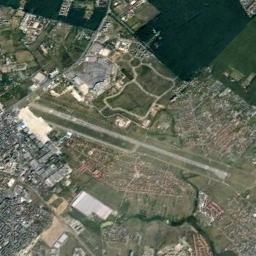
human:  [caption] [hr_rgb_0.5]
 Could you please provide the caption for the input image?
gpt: An airport with two parallel runways and an open area on the lawn and dense residential areas around the airport .

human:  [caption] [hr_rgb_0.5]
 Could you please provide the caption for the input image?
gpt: An airport is surrounded by many buildings next to the field .

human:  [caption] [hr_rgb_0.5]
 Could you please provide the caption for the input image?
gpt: There are two crossing runways here .

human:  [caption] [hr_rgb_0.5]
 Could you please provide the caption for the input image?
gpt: An airport with a runway and many buildings is surrounded by a residential area and many green areas .

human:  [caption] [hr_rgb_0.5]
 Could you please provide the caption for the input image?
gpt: The airport runway is flanked by grass .